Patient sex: M
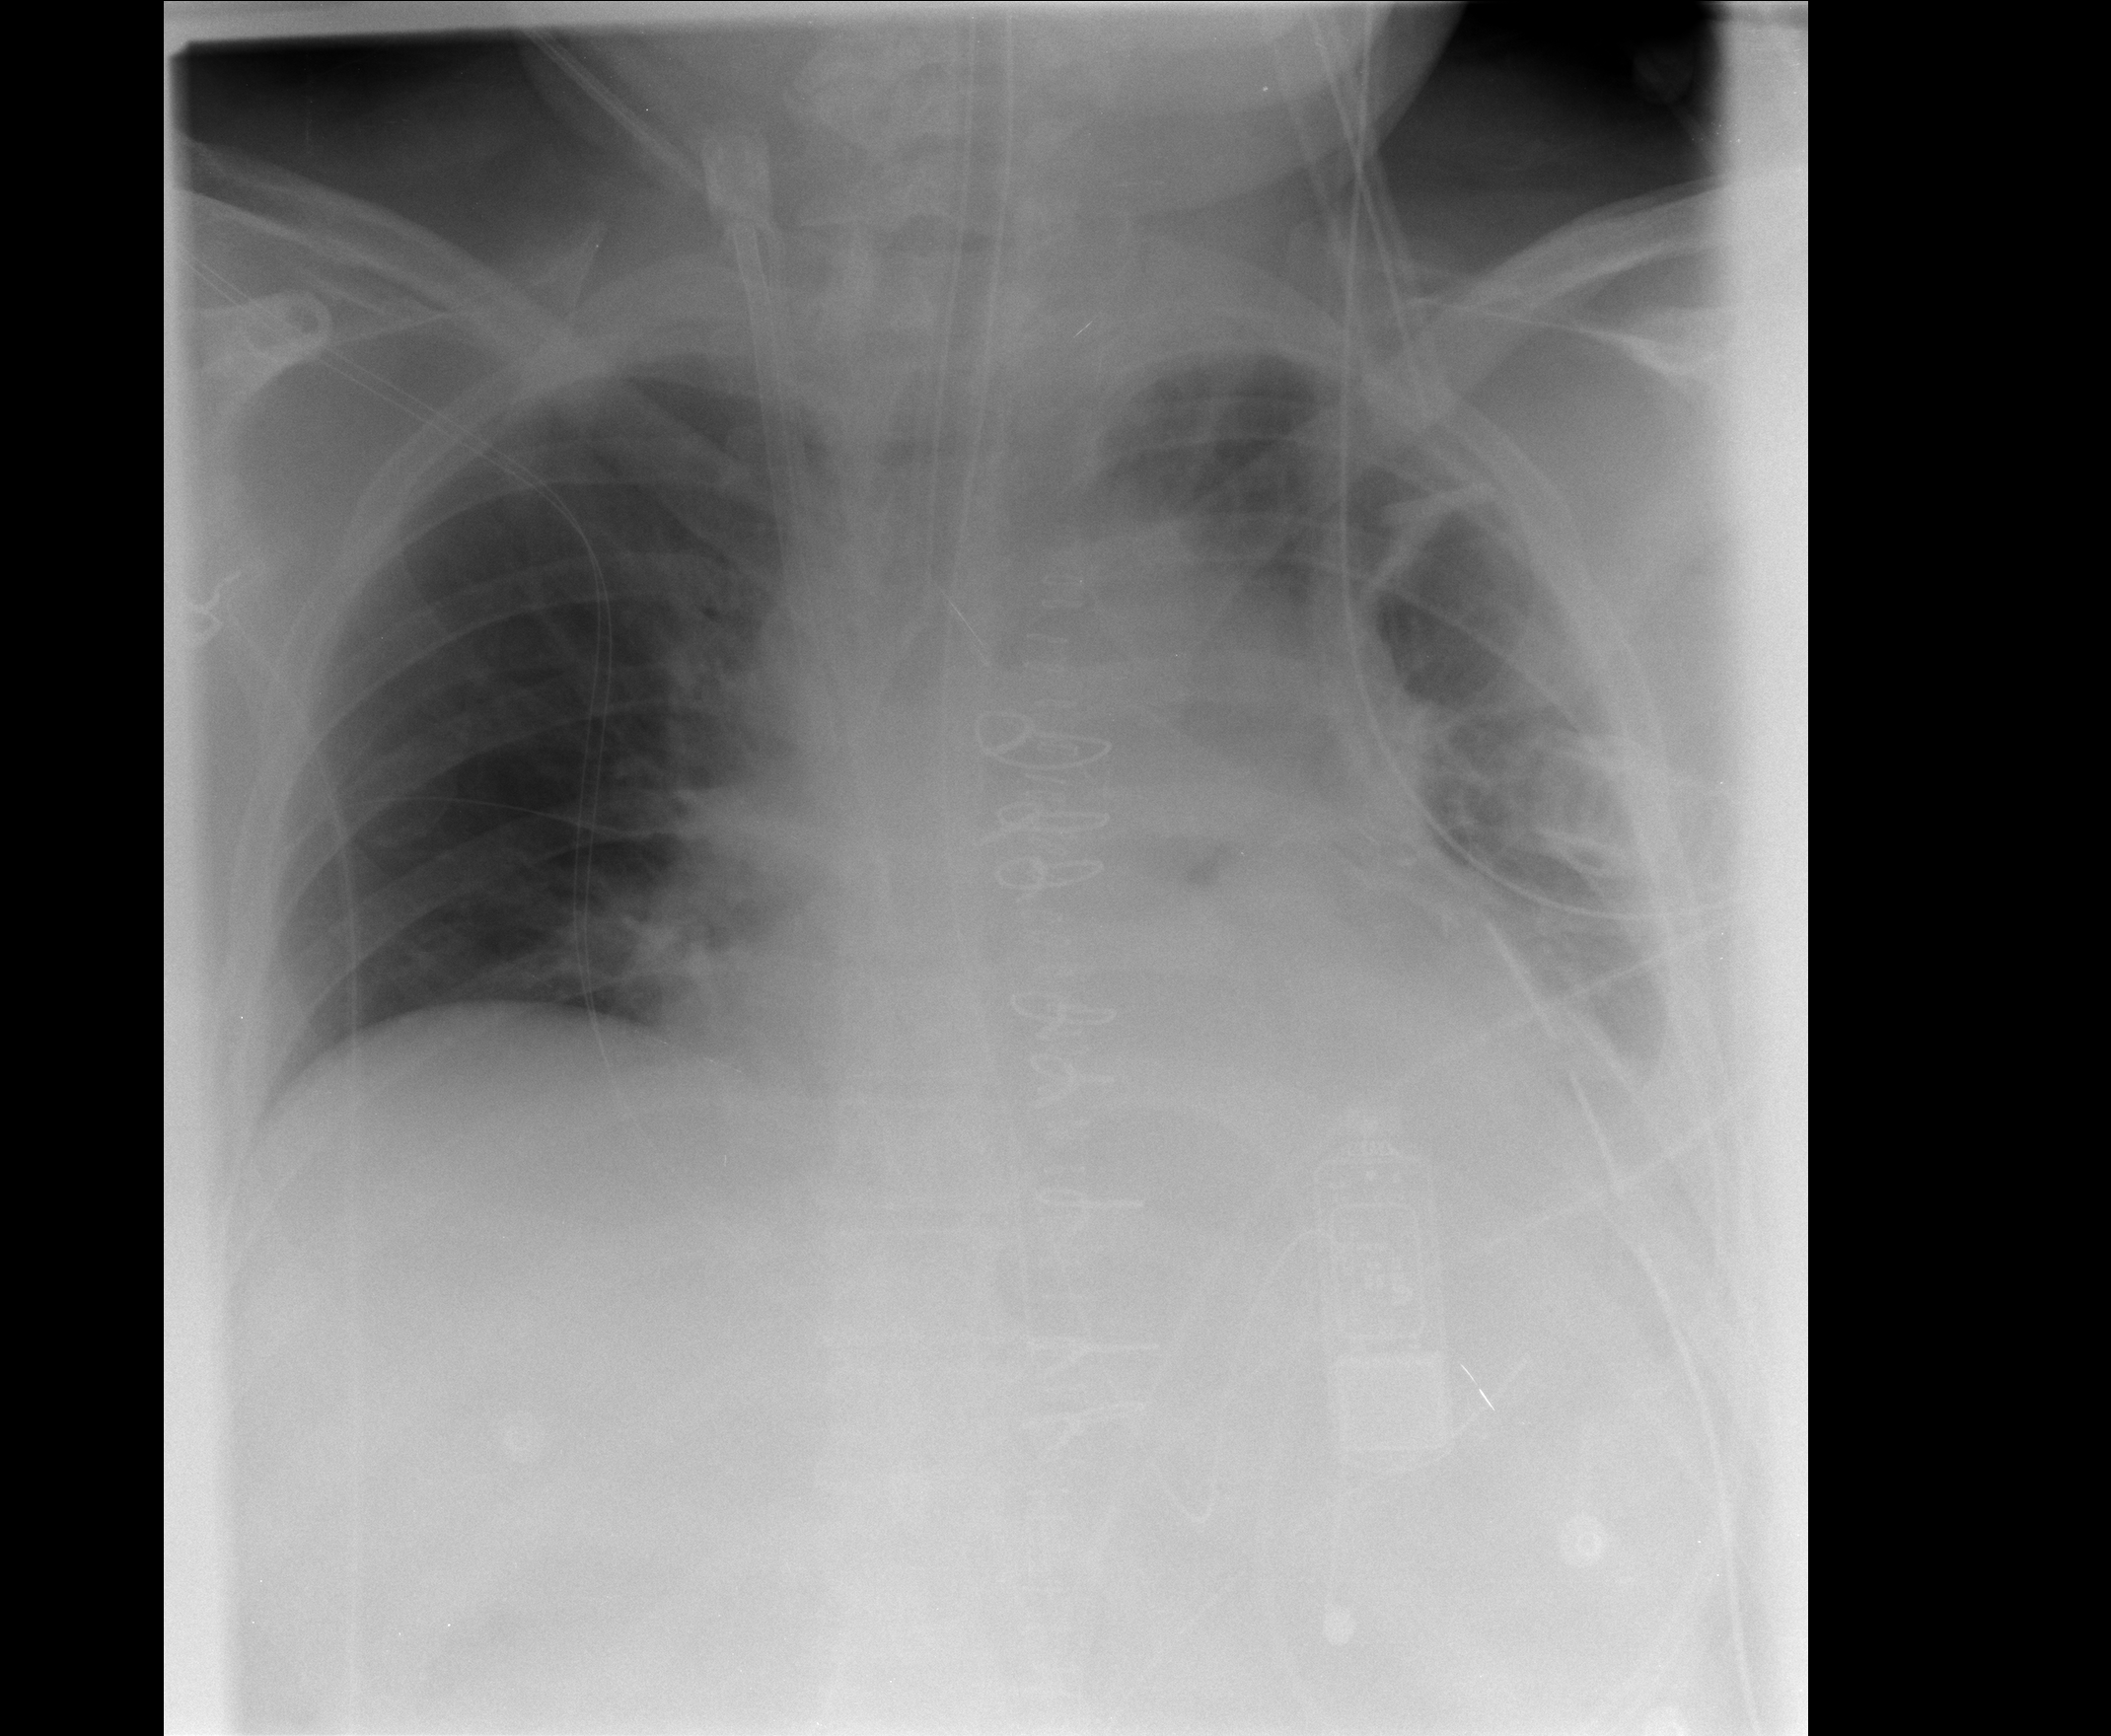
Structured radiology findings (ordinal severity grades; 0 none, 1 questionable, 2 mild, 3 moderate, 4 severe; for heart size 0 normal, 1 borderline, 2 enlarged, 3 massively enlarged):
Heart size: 3
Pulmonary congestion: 0
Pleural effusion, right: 0
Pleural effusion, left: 2
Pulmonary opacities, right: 0
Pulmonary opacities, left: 0
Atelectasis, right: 0
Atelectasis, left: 2